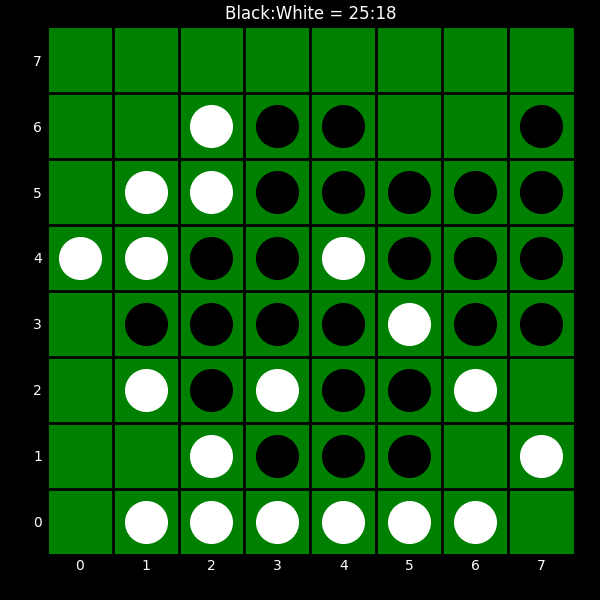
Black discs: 25
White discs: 18